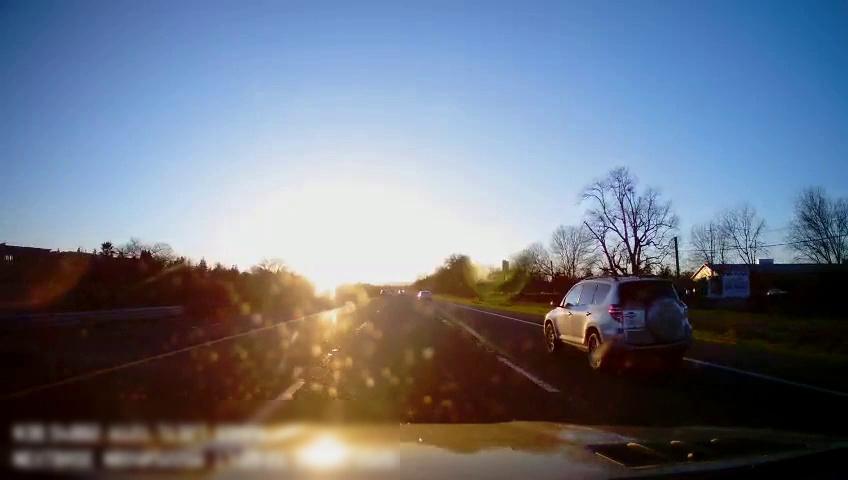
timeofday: Day
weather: Sunny
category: Drivable Space
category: Vehicles | SUV
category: Vehicles | Car
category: Lanes | Alternate Lane
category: Lanes | Current Lane
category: Lanes | Current Lane
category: Lanes | Alternate Lane